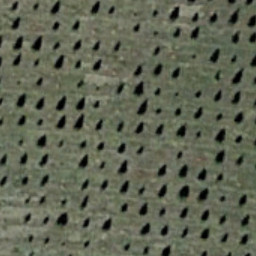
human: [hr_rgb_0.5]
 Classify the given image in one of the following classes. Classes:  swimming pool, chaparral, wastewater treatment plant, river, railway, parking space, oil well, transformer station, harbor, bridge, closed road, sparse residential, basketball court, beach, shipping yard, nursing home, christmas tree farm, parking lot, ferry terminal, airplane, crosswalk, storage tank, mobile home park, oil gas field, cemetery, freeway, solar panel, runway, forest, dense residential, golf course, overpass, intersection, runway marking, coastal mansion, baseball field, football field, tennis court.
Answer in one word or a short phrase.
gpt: christmas tree farm